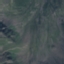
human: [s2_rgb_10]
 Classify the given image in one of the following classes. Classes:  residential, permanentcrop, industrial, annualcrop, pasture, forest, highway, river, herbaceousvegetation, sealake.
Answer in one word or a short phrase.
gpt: HerbaceousVegetation